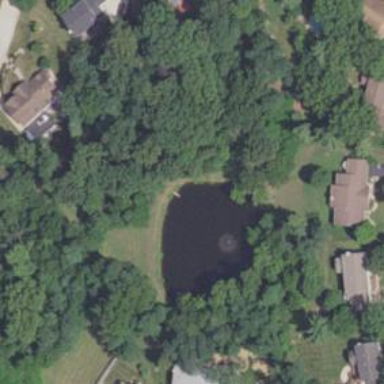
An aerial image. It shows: Peaceful pond surrounded by nature.